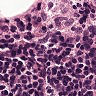
Metastatic tissue present: no